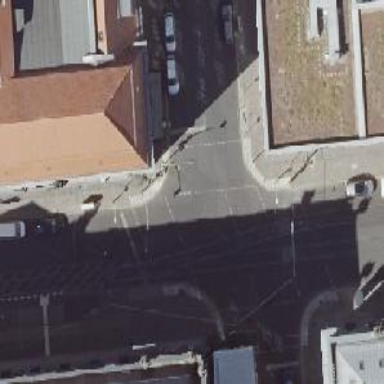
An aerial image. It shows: Tertiary road with asphalt surface and parallel on-street parking lanes on both sides.